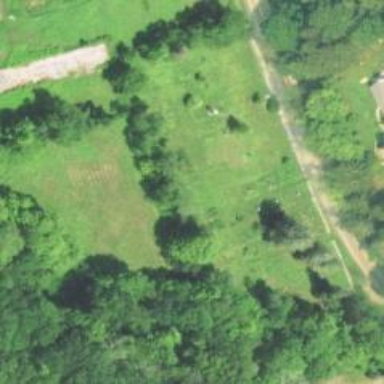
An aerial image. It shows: Private cemetery.